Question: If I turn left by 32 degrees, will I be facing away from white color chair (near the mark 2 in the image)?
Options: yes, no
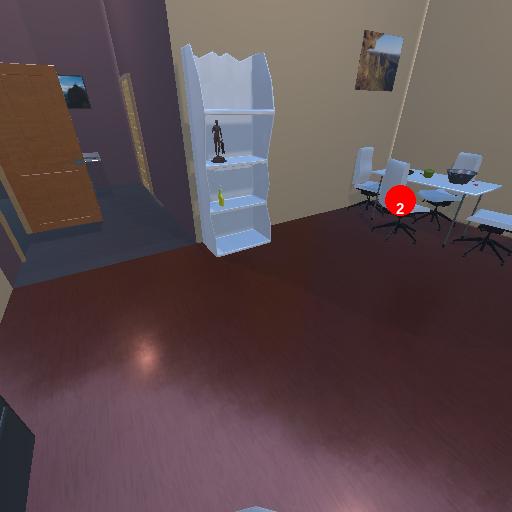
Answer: yes